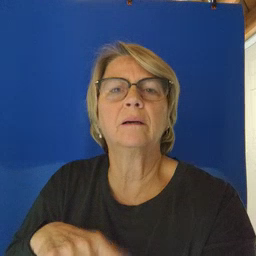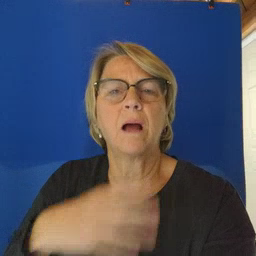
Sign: empty